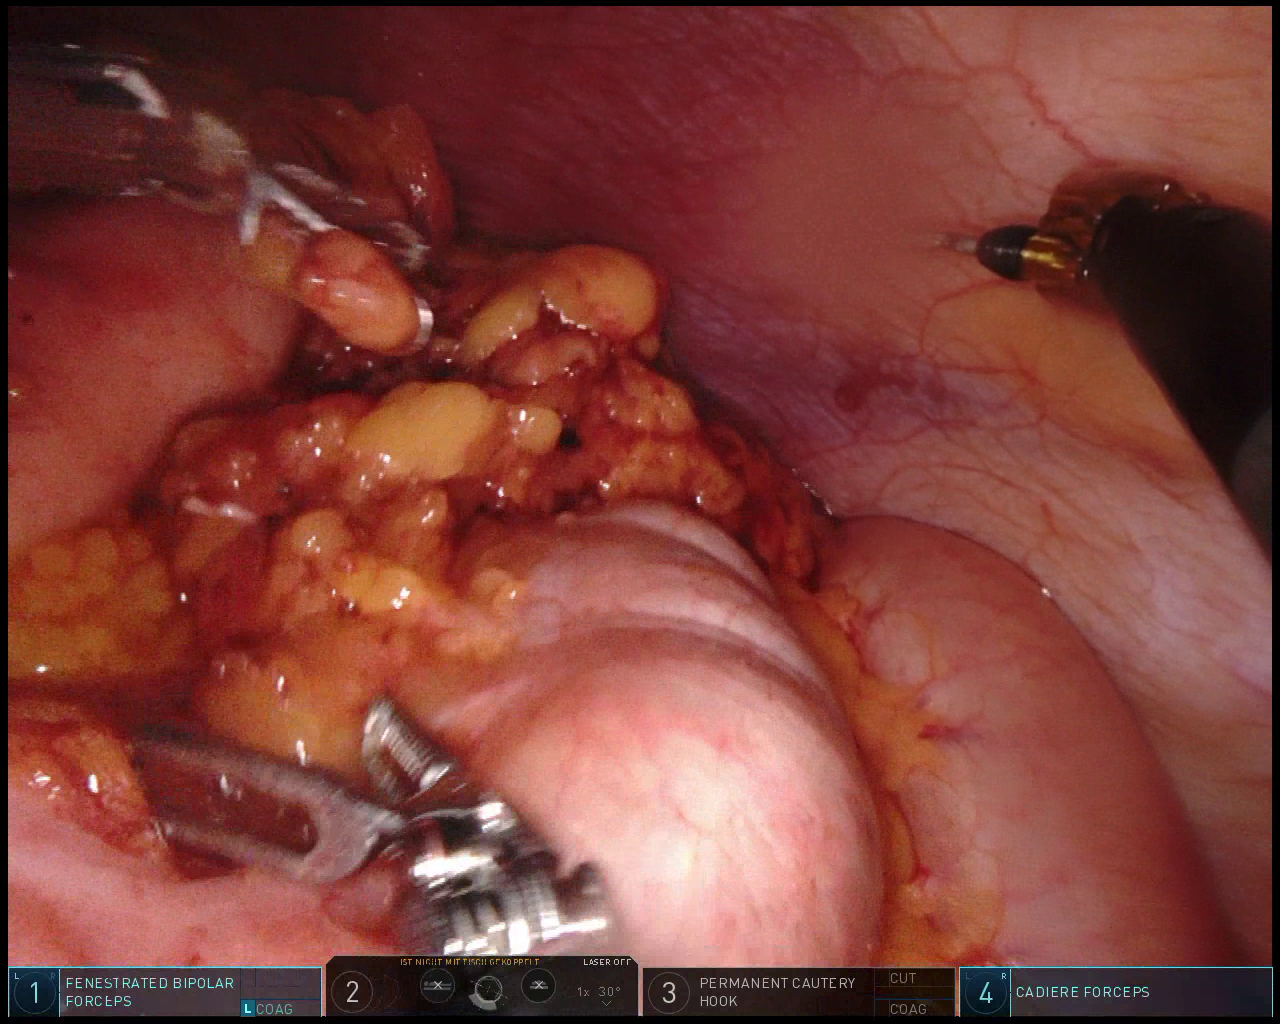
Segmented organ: abdominal_wall
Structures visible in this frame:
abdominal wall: yes
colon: yes
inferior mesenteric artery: no
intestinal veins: no
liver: no
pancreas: no
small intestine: no
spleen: no
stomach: yes
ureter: no
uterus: no
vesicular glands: no